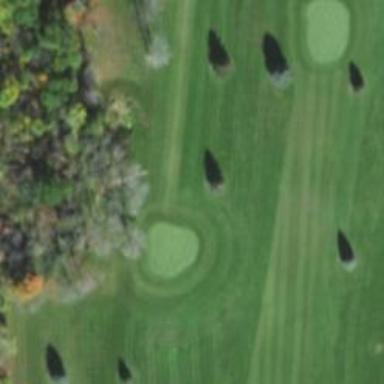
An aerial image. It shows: Golf hole.